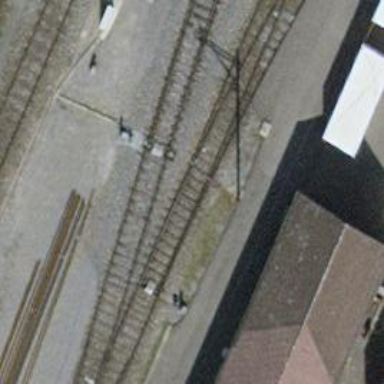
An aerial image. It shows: Railway yard with one track in service.